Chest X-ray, PA view. Patient: 62 years old, sex M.
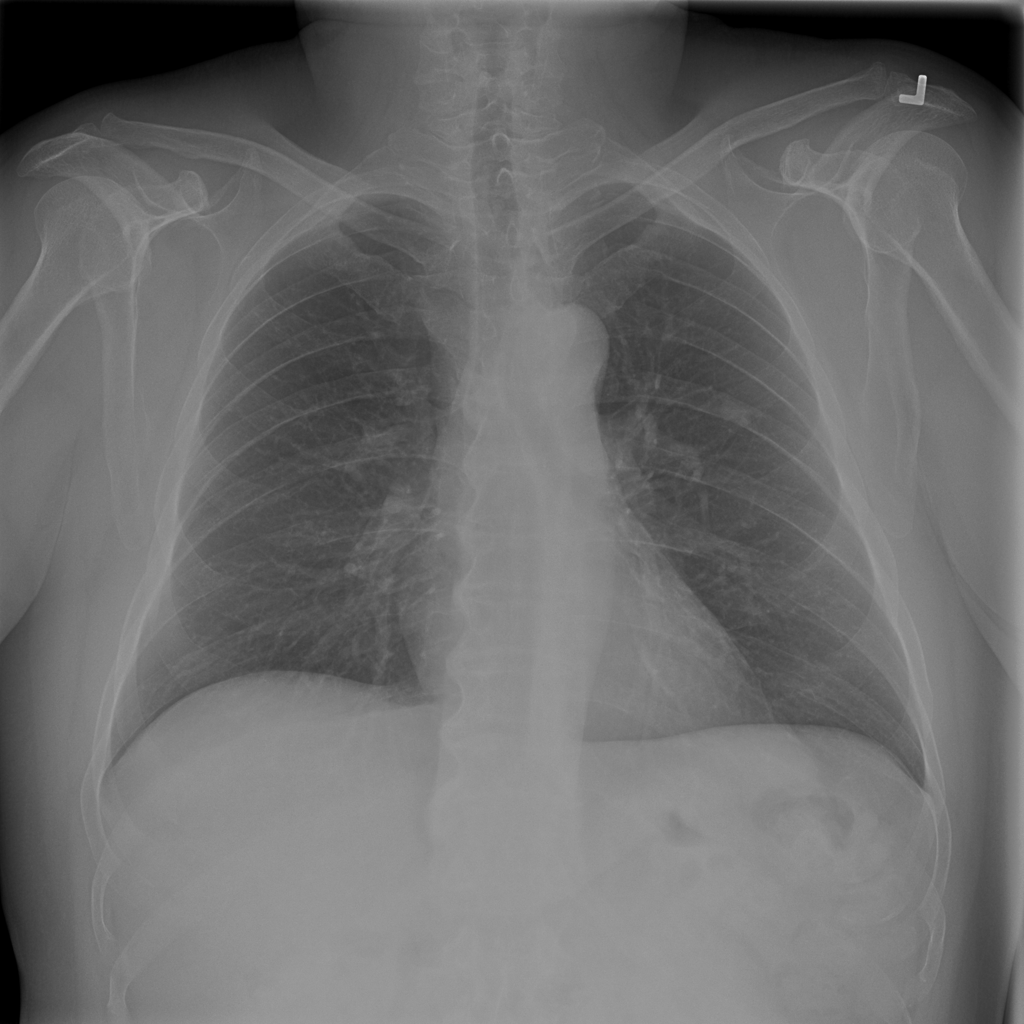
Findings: No Finding